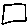
Label: square